Question: I have a program which needs to support "User Options" to determine how it will overwrite files, the user can choose from "Options" which can result into several combinations making it hard to code all the possible "IF... ELSE statements", this complex result evaluation is hard to code and it is getting too long and also driving me nuts!
I'm looking to solve this with some sort of "parsing" to evaluate all the possible results in a faster and more organic way without long chains of IF...ELSE blocks
<URL> is what I have in my program options:

For example: a user has selected to overwrite files and picked the option "FILE SIZE" and selected ">=" as criteria for this option, and also selected "FILE DATE" plus "<=", and picked an "OR", all options select will result in something like "FILE >= x" OR "FILE DATE <= x".
Given the options above on the screen shot, a user can create all sorts of possible logical options and combine them using "OR" and "AND", and also pick the ">, <, >=, <=, =, <>".
The complexity behind this little screen is huge and I've been researching how to tackle down this and I heard about things called Lambda expressions and Binary Trees but I have no clue if it does apply to my problem, I would like to at least have somebody to point me to the right direction, I don't even know how to correctly classify my "issue" when googling around for answers :)
Thanks in advance to all!
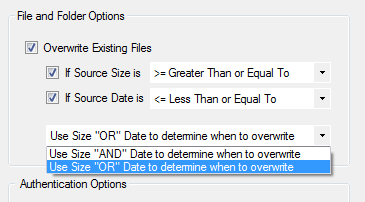
Answer: I don't think your issue would be solved using . Expression trees are functional expressions that can be analyzed, improved or evaluated before they're compiled. It's a good solution when you want to create a fluent configuration which should provide which properties provide some configuration decided by the developer (there're other use cases but this goes beyond your question):
'''
config.EnableWhatever(x => x.HasWhatever)
'''
Your choice should be around <URL>:
'''
[Flags]
public enum FileSizeOptions
{
None = 0,
IfFileSizeIsGreaterThan = 1,
IfFileSizeIsLowerThan = 2,
OtherOption = 4,
All = IfFileSizeIsGreaterThan | IfFileSizeIsLowerThan | OtherOptions
}
FileSizeOptions options = FileSizeOptions.IfFileSizeIsGreaterThan | FileSizeOptions.OtherOption;
if(options.HasFlag(FileSizeOptions.All))
{
// Do stuff
} else if(options.HasFlag(FileSizeOptions.IfFileSizeIsGreaterThan))
{
// Do stuff
} // and so on...
'''
I mean, you should use masks instead of booleans and .NET has as the recommended way to implement masks or flags.
That is, you can evaluate if an enumeration value has 1 or N possible flags defined in the whole enumeration.